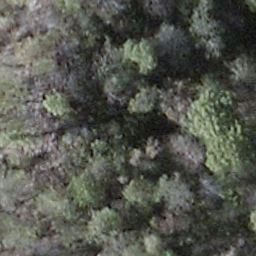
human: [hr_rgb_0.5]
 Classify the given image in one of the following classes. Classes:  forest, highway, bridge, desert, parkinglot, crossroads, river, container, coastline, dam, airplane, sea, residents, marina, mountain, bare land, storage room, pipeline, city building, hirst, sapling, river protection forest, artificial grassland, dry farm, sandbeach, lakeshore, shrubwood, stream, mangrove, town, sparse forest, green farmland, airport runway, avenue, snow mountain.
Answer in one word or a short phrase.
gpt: shrubwood